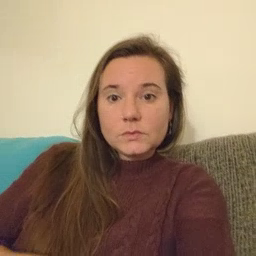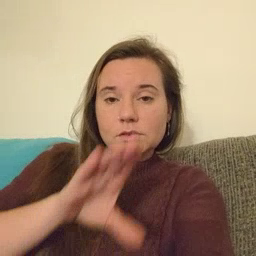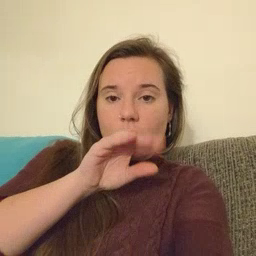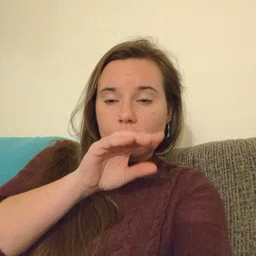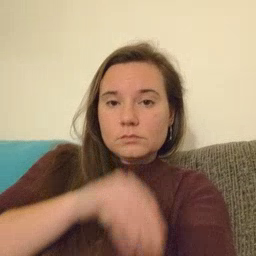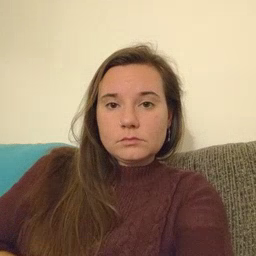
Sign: duck